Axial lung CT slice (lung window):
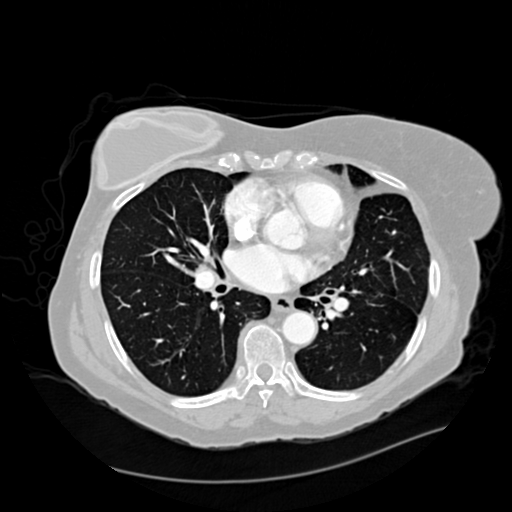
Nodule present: no